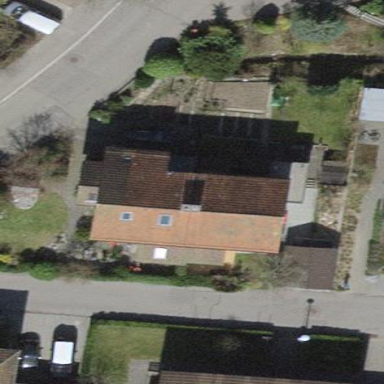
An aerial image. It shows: Building with tiled roof.